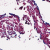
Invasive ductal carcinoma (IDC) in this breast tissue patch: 0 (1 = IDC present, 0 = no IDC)